Field crop: tomato
Growth stage: 1
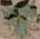
Species: solanum